Field crop: maize
Growth stage: 2
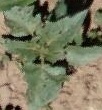
Species: datura